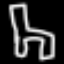
Label: chair